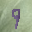
Label: 9